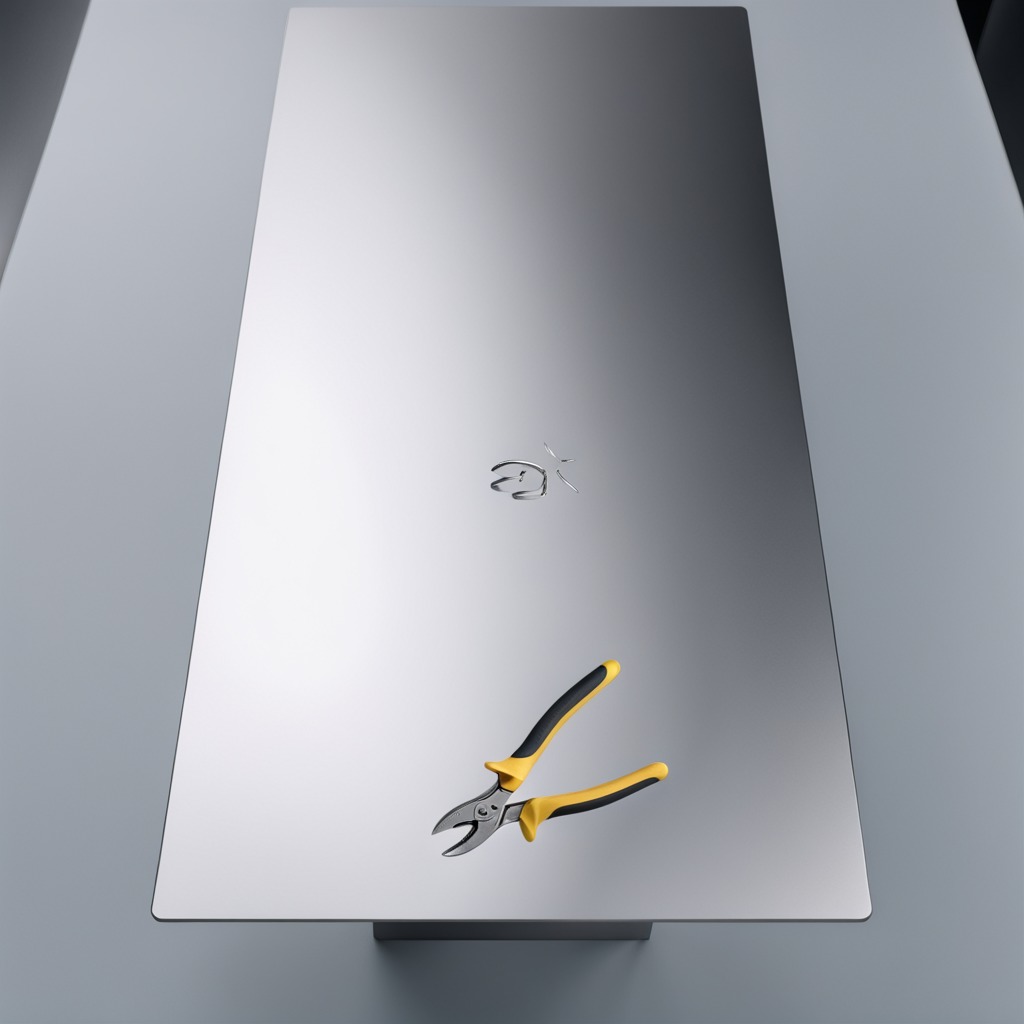
A plier is lying on the stainless steel table.